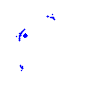
Particle: pion